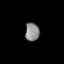
Tissue: lung
Cell type: Epithelial cells
Senescence score: 0.2297
Nuclear area (px): 252
Mean DAPI intensity: 138.845